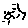
Label: sun